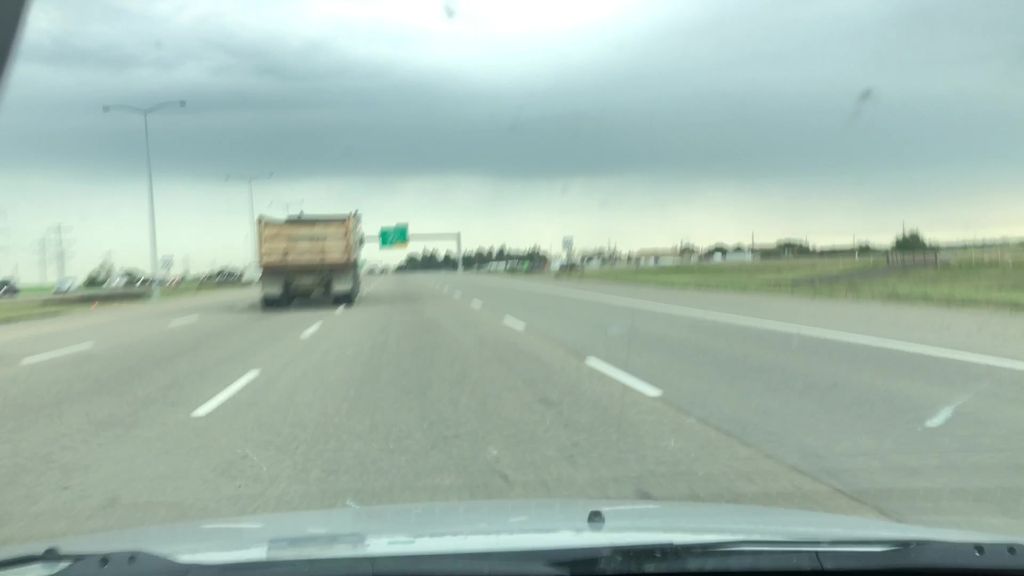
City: edmonton